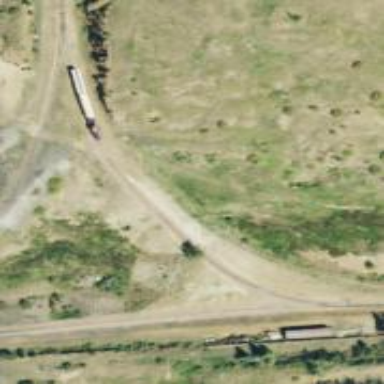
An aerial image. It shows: Preserved railway spur.